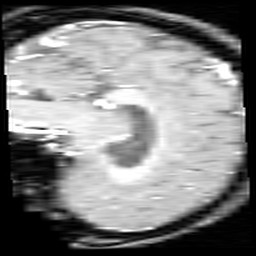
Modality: inplaneT1
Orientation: sagittal
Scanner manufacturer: ge
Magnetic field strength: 3 T
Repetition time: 0.2 s
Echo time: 0.0036 s